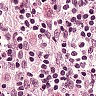
Metastatic tissue present: no